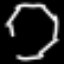
Label: octagon